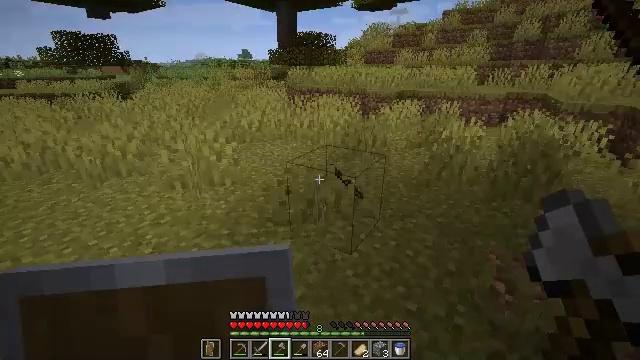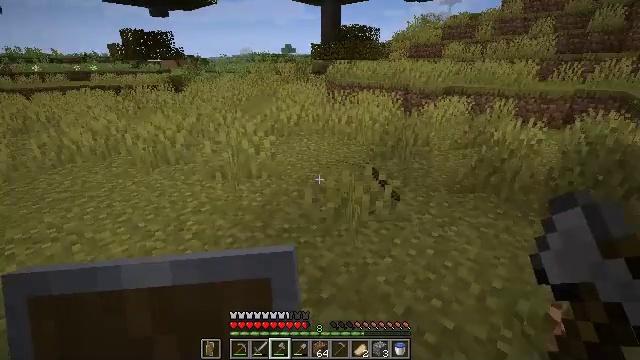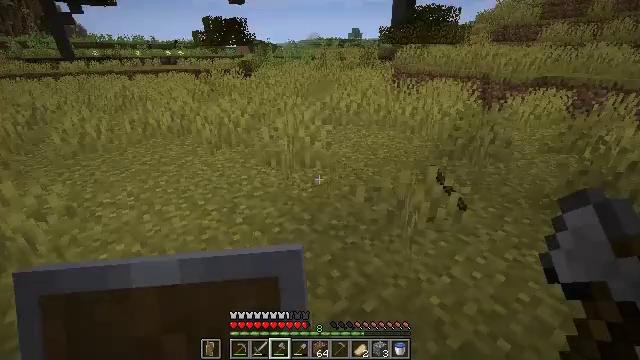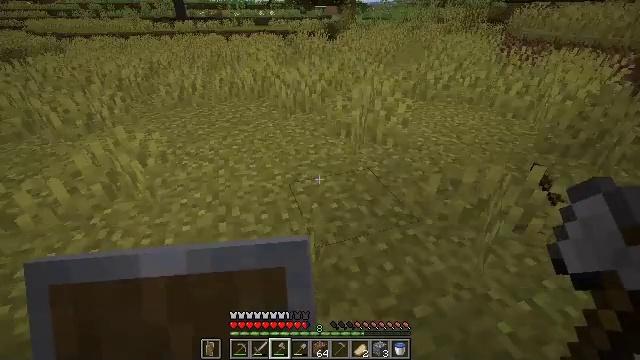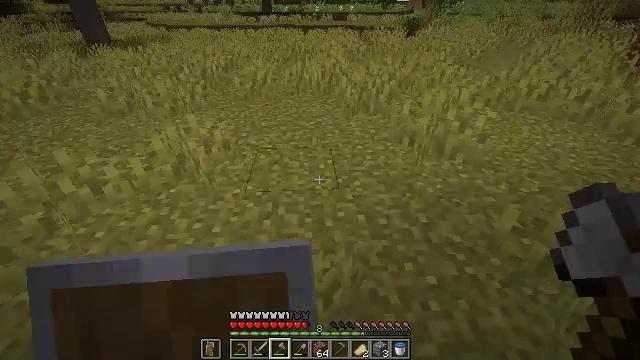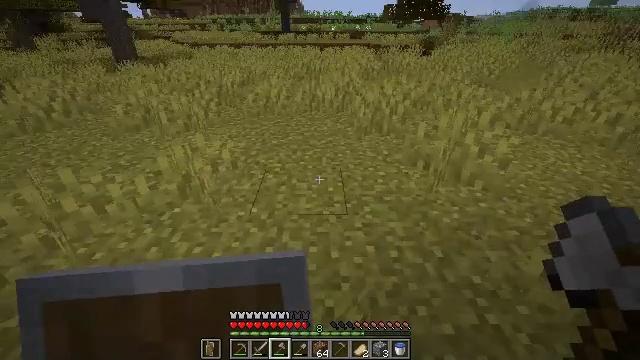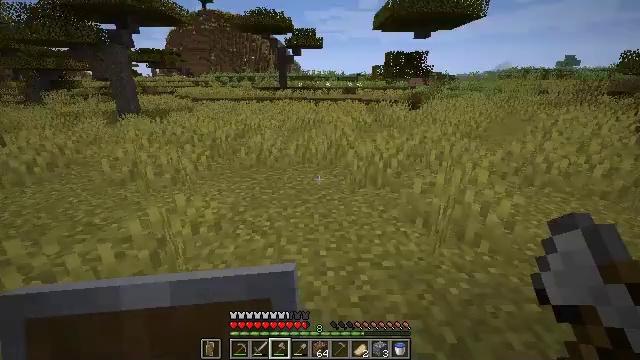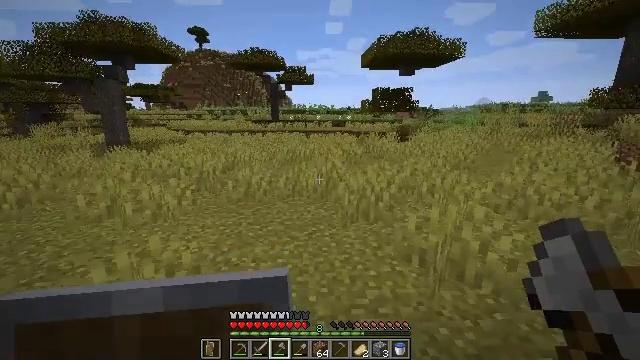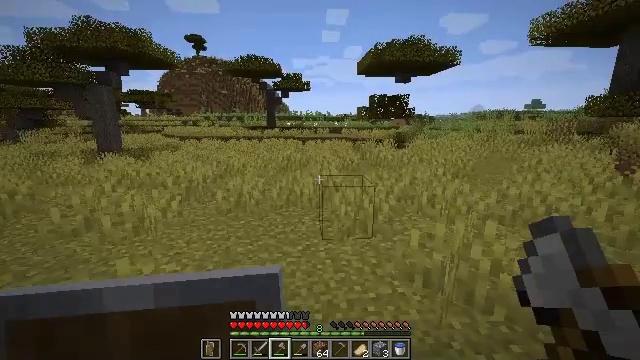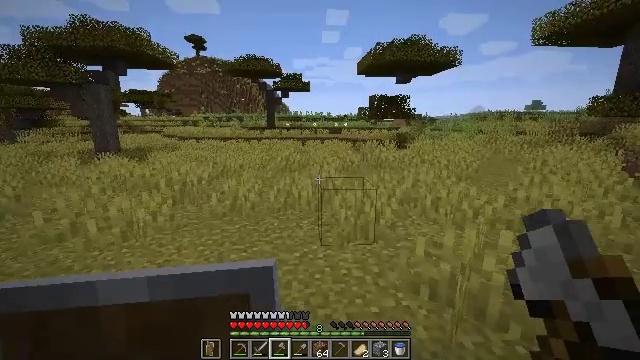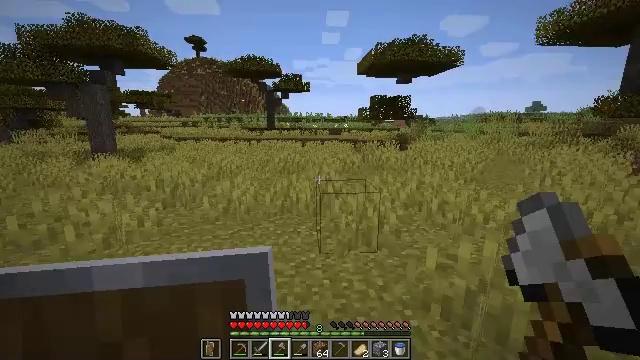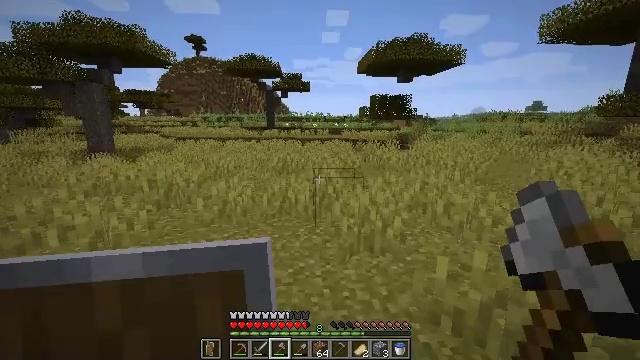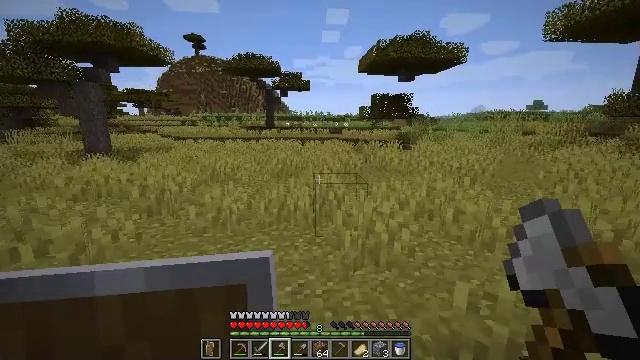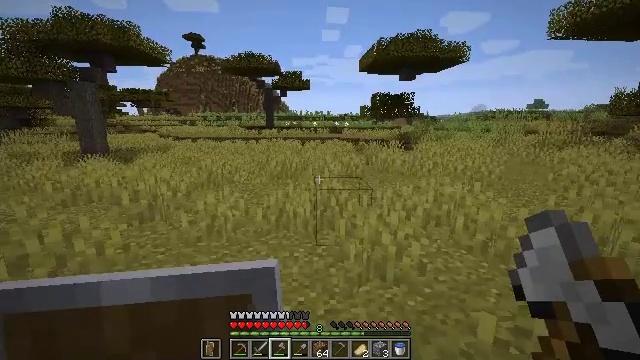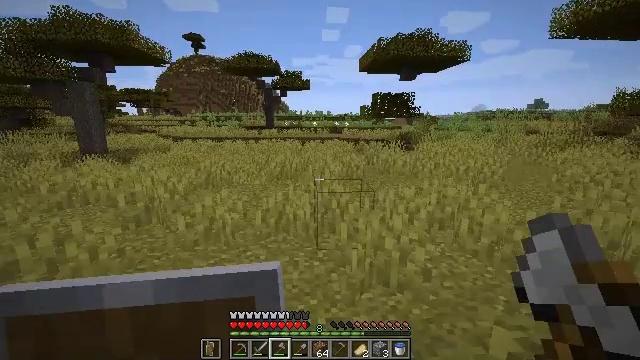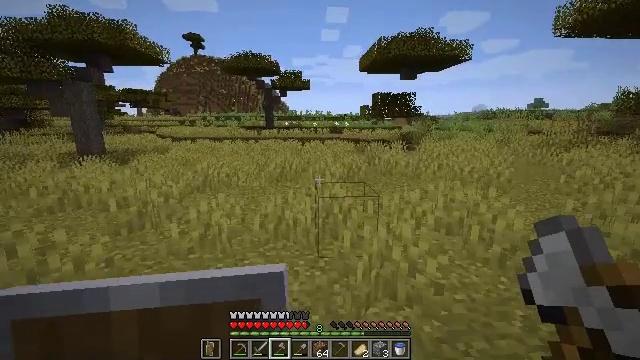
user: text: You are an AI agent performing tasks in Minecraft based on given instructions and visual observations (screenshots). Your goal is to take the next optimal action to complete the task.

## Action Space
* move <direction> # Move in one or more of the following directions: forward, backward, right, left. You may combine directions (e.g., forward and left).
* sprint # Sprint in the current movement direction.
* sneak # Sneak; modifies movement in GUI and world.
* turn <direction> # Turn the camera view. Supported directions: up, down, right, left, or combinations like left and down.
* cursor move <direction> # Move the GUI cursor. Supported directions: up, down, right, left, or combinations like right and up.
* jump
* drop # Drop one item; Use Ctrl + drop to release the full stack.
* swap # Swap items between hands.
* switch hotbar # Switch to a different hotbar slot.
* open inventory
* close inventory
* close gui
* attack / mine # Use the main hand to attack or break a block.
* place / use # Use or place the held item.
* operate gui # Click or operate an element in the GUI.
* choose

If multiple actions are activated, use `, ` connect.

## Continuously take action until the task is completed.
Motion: motion action
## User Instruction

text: Mine acacia leaves from the tree.
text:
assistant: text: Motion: move forward, turn left and down
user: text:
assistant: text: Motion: move forward, turn left and down
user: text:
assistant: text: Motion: move forward, turn left and down
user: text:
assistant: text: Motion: move forward, turn left
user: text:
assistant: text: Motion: move forward, turn left and up
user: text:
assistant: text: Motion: move forward, turn right and up
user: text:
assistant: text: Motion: move forward, turn right and up
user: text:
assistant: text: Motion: move forward, turn up
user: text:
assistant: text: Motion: move forward
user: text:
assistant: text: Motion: move forward
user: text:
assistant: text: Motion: move forward
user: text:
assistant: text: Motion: move forward
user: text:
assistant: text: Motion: move forward
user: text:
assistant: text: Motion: move forward
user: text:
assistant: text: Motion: move forward
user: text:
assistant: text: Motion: move forward, sprint
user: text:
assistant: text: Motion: move forward, sprint
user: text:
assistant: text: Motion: move forward, sprint
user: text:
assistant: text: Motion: move forward, sprint
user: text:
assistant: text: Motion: move forward, sprint
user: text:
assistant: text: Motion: move forward, sprint
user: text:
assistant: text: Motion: move forward, sprint
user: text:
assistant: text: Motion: move forward, sprint, turn right
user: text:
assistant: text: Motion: move forward, sprint
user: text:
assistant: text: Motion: move forward, sprint
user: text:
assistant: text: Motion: move forward, sprint
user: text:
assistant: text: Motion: move forward, sprint
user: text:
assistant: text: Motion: move forward, sprint
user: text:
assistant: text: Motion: move forward, sprint
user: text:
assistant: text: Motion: move forward, sprint, turn right